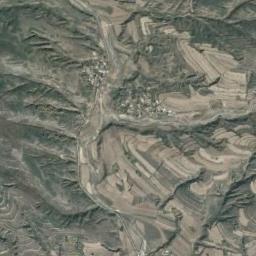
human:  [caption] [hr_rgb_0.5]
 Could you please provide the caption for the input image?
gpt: Thirty percent of the area on this mountain is covered by vegetation .

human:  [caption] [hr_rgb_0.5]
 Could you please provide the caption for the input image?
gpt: The mountain is full of inky soil .

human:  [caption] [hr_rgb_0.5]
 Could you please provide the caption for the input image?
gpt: The folded mountain consists of some ridges and valleys and has some terraces .

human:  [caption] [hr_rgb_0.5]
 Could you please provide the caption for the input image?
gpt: There is not the even mountain .

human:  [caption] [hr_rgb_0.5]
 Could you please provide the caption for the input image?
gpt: There are many cracks and some farmlands on the mountain .